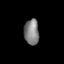
Tissue: lung
Cell type: Others
Senescence score: 0.5543
Nuclear area (px): 372
Mean DAPI intensity: 128.825